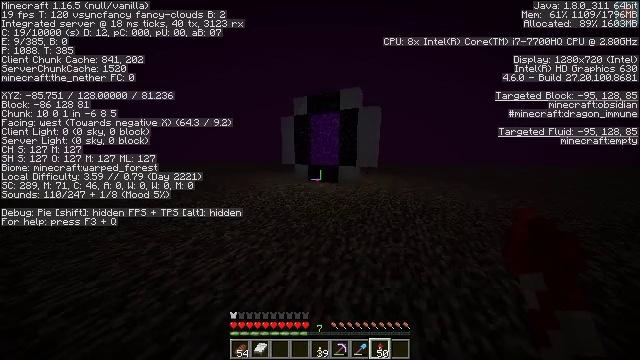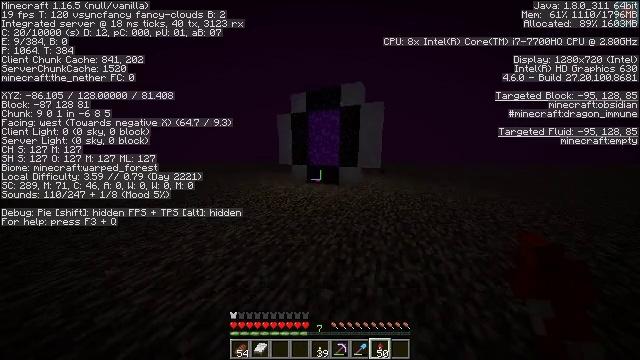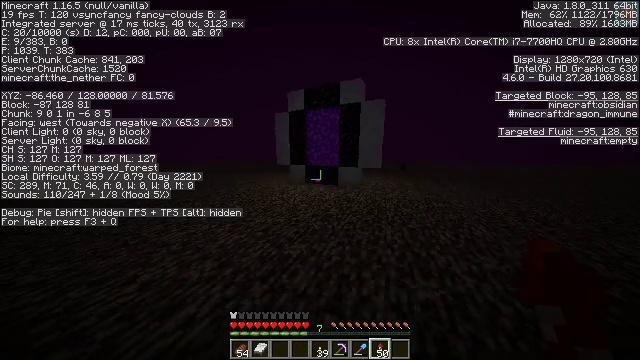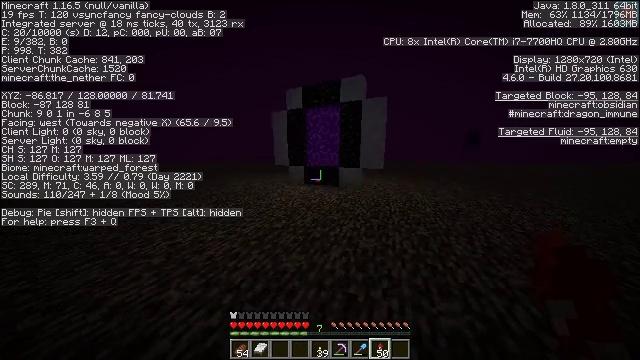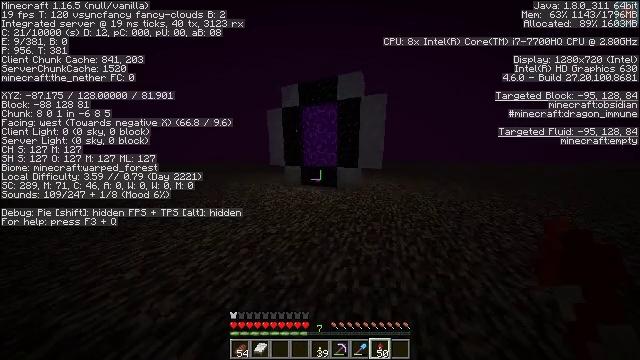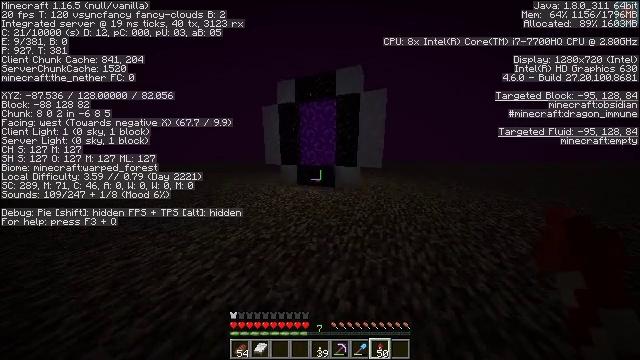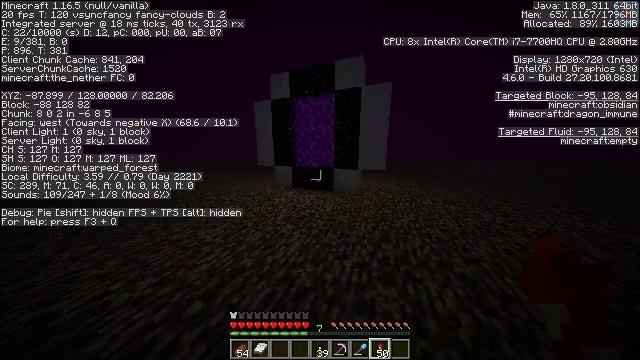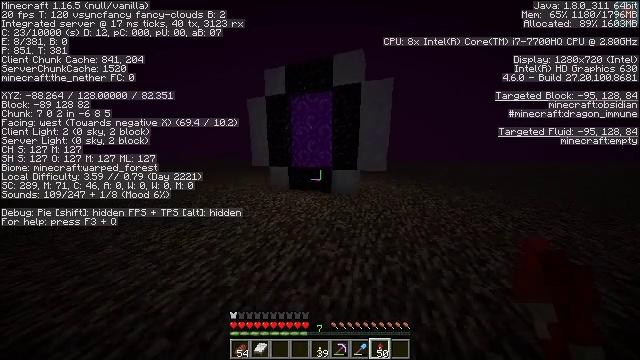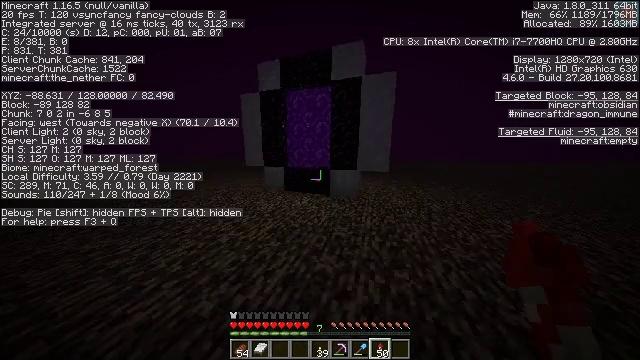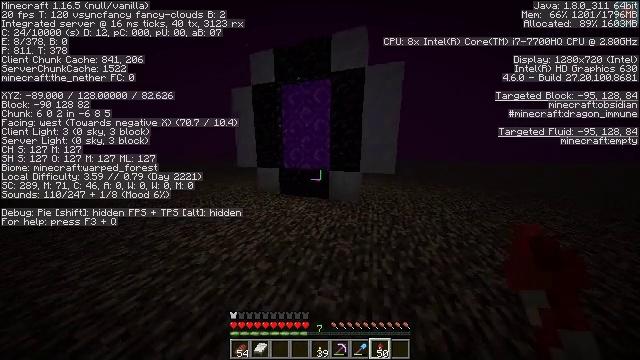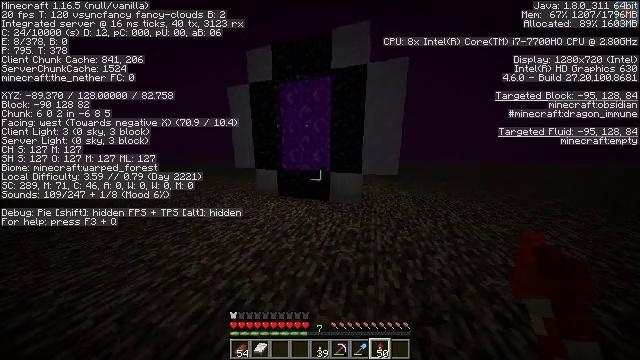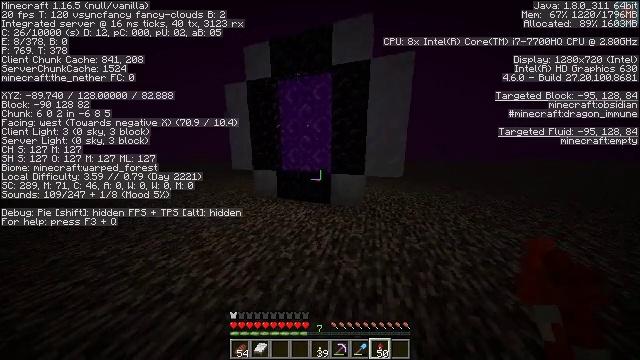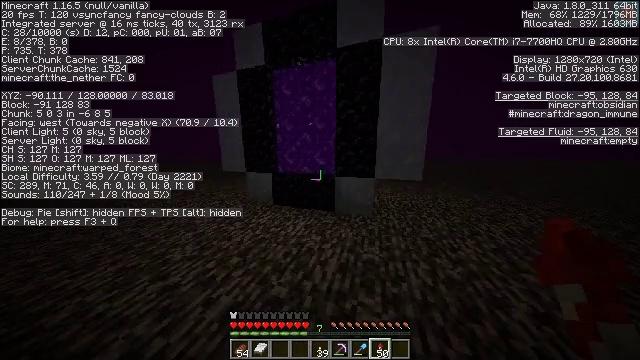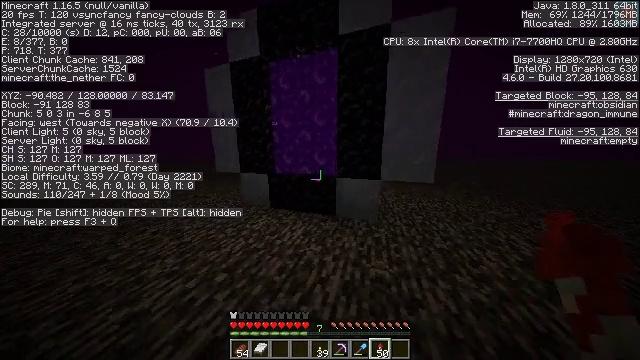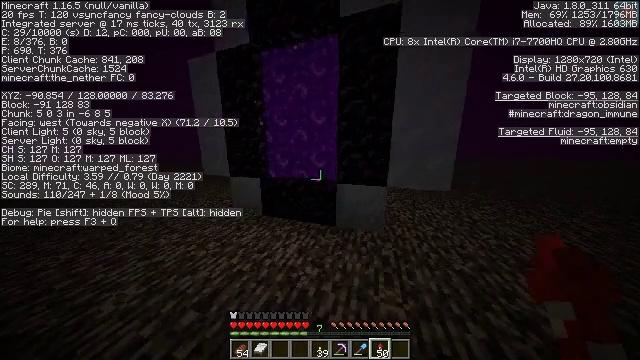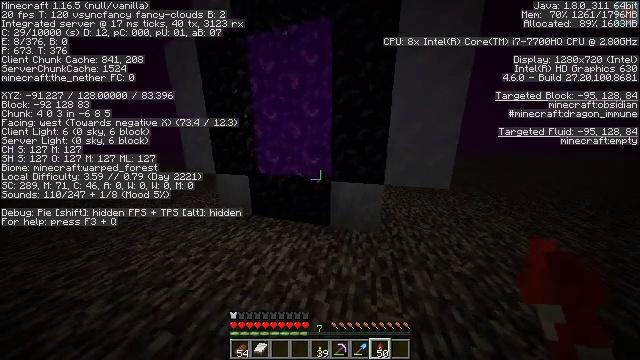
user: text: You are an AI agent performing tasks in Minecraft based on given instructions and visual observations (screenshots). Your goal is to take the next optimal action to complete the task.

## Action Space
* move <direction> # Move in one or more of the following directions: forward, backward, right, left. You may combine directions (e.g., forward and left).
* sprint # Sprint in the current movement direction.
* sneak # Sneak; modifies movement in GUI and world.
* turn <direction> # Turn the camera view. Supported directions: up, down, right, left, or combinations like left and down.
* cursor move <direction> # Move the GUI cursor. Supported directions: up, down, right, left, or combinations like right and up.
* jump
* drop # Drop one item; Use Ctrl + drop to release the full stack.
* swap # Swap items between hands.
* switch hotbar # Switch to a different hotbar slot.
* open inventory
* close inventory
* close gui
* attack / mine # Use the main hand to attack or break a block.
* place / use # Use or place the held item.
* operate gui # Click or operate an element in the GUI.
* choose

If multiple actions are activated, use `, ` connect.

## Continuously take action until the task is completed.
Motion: motion action
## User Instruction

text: Drop a firework rocket.
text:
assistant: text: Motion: move forward
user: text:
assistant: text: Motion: move forward
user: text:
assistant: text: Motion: move forward
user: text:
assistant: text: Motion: move forward, turn right
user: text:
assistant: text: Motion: move forward
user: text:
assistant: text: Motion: move forward
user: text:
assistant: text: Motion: move forward
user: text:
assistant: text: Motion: move forward
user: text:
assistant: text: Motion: move forward
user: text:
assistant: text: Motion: move forward
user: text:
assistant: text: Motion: move forward
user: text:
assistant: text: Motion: move forward
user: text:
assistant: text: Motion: move forward
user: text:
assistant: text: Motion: move forward
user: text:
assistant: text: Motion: move forward, turn right and down
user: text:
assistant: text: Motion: move forward, turn right
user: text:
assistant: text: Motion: move forward, turn right and down
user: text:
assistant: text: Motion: move forward, turn right and down
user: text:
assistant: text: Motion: no_op
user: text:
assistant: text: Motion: turn down
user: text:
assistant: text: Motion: turn left and down
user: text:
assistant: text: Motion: turn left and down
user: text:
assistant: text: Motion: turn left
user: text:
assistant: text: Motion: no_op
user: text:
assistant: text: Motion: no_op
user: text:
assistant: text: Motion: no_op
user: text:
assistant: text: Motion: no_op
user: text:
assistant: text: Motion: no_op
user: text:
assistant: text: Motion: no_op
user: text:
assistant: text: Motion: no_op